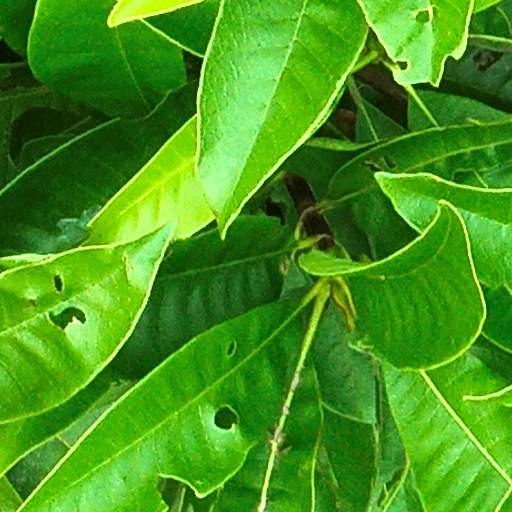
Species: Alseis blackiana
GBIF accepted scientific name: Alseis blackiana
Crown area (m\u00b2): 63.097